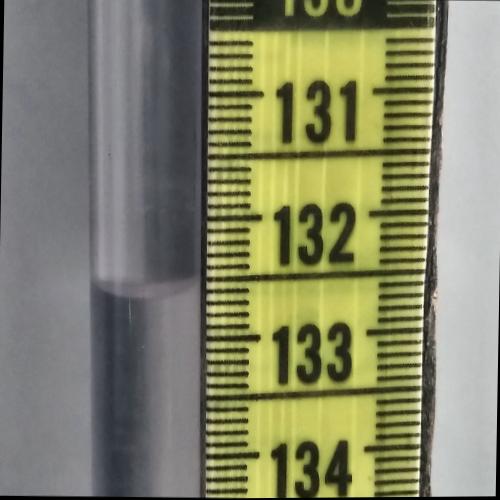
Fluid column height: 132.6 cm